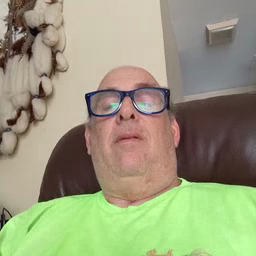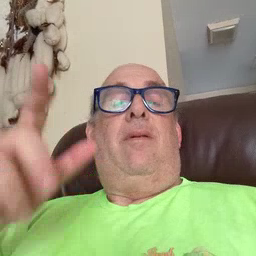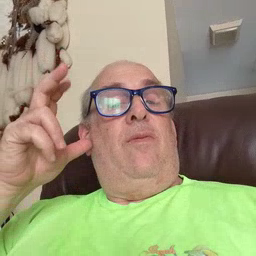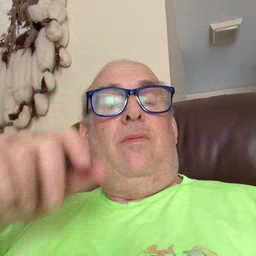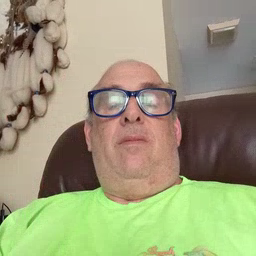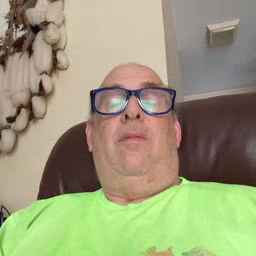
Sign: hear